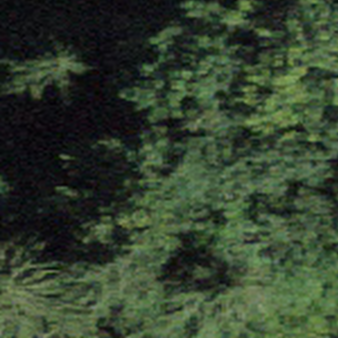
Label: other